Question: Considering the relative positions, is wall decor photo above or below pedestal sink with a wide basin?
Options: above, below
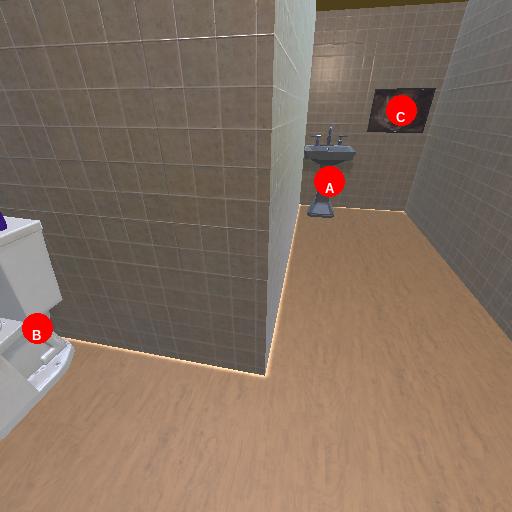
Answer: above